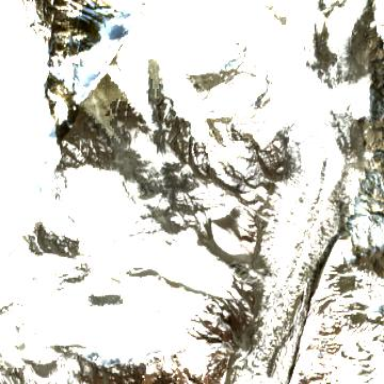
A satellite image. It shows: Majestic glacier in the distance.